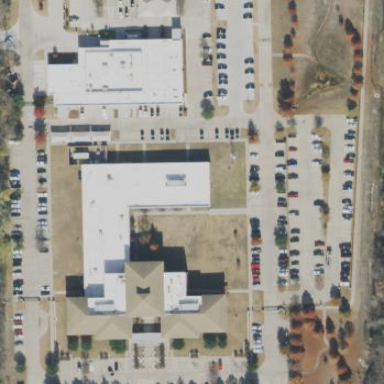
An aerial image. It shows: Public building.